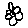
Label: flower